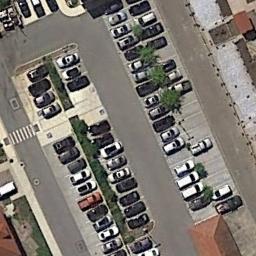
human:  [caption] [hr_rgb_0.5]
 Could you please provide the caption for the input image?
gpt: The parking lot is full of cars next to some buildings .

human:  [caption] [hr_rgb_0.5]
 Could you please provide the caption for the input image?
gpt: More than a half of the cars in the parking lot are black .

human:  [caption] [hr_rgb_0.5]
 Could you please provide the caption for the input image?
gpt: Many cars are in the parking lot .

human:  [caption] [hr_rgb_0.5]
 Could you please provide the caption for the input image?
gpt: The parking lot has some cars arranged neatly in lines .

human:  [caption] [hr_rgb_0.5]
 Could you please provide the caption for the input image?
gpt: There are some cars on the parking lot beside a brown building .